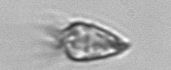
Label: Paratontonia_gracillima